Here is the time-frequency representation (spectrogram) of a rolling-element bearing's vibration measurement. Based on the visible evidence, which condition applies: normal, inner_race, outer_race, ball?
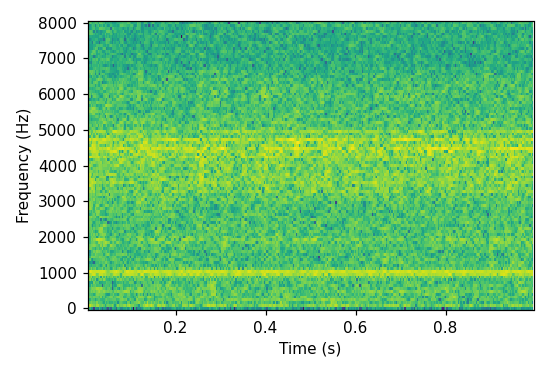
Answer: outer_race